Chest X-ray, AP view. Patient: 33 years old, sex M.
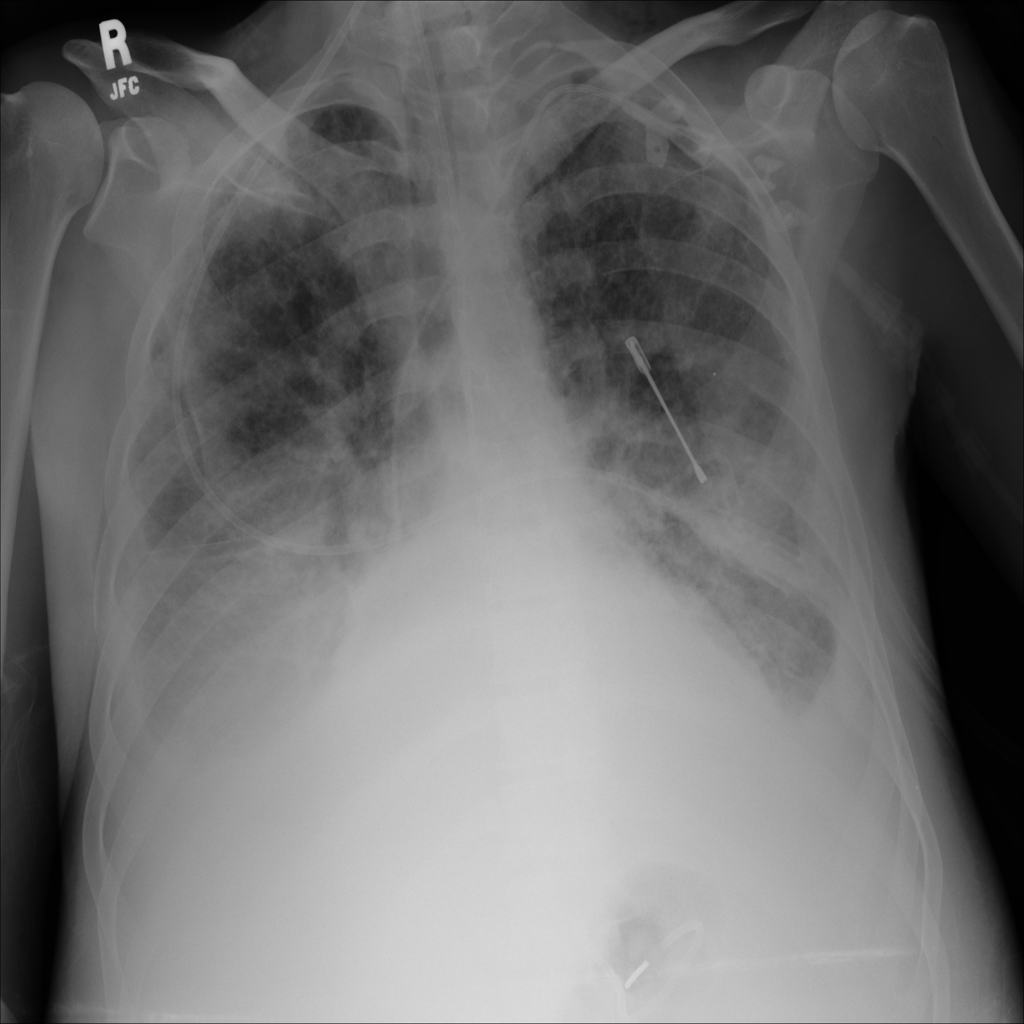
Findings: Cardiomegaly, Effusion, Infiltration